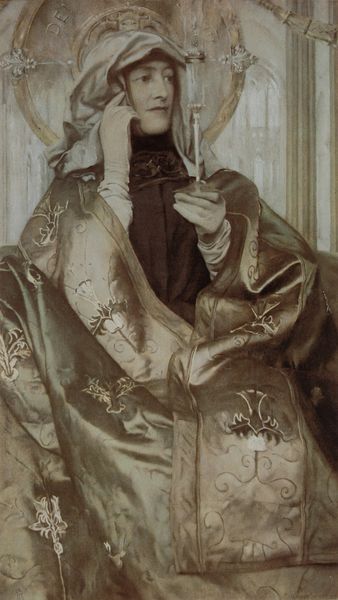
Titel: L'encens
Künstler: Fernand Khnopff
Standort: Bruxelles
Institution: (Privatbesitz)
Schlagwörter: gemälde, hand, mann, umhang, weiß, sitzen, ausschnitt, braun, fenster, frau, glas, grau, handschuh, handschuhe, kleid, licht, nase, schwarz, stuhl, szene, blick, dame, schleier, schloss, tuch, beige, haube, muster, symbolismus, augen, falten, gesicht, halten, kleidung, bildnis, hände, porträt, kirche, bestickt, figur, gewand, gold, kostüm, mantel, sitzend, stickerei, stoff, adel, saum, theater, kinn, lippen, seide, kreis, engel, skulptur, statue, stab, russland, grisaille, sepia, thron, gardinen, kopftuch, detail, brauen, kerze, robe, leuchter, denkend, schauspiel, foto, fotografie, photographie, maske, denken, orient, lilie, brokat, photo, rolle, heiligenschein, halbprofil, nimbus, farbfoto, griechenland, reichtum, heilige, gefasst, prunk, gewebe, textil, maria, madonna, khnopff, reliquie, pflanzenornamentik, ikone, zepter, bräunlich, hexe, schauspielerin, tabernakel, katharina, seidenvorhang, hochgeschlossen, ornamnete, balancieren, zauberin, moreau, symoblismus, rone, phoro, darstellerin, handsschuhe, heiligenscheind, knopfh, goldumhang, telefonieren